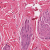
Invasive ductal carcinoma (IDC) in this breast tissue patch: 0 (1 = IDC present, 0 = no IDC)